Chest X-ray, AP view. Patient: 33 years old, sex F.
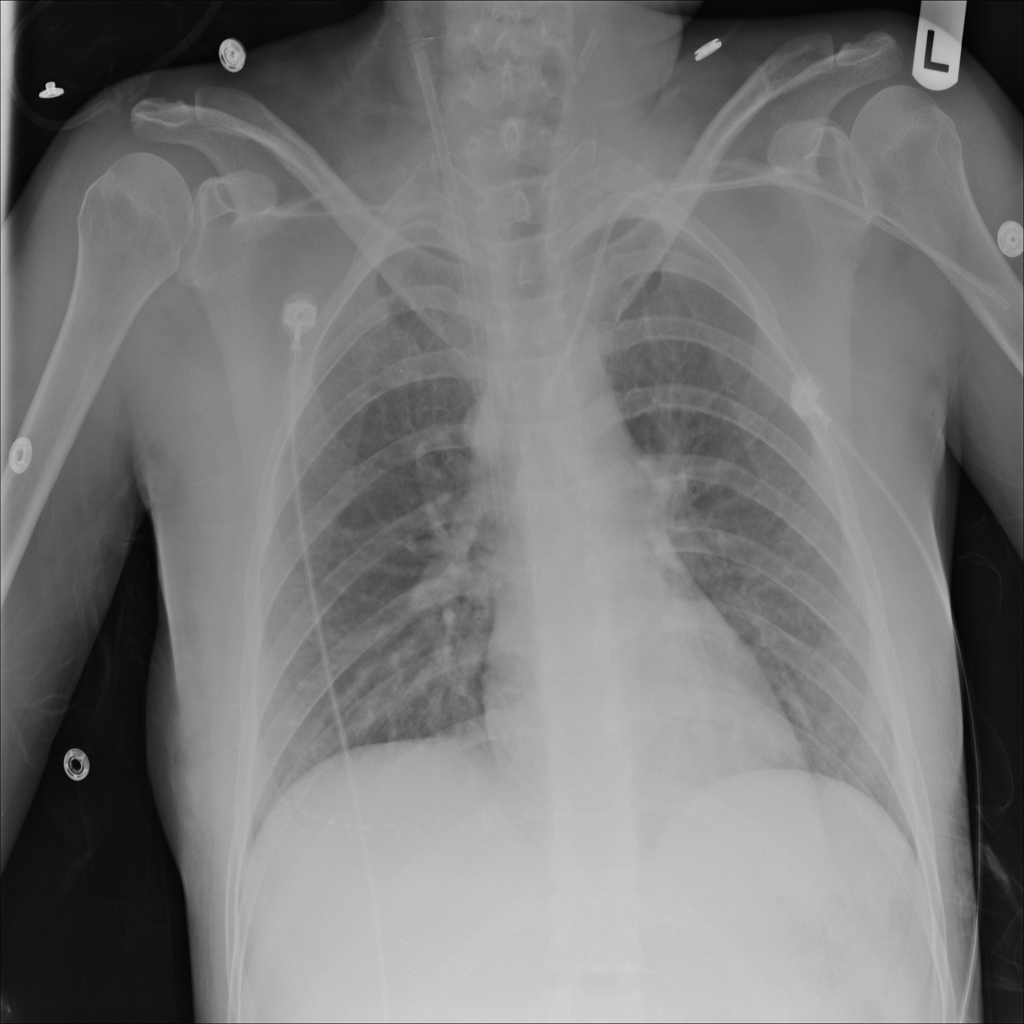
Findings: No Finding